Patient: sex M, age 23
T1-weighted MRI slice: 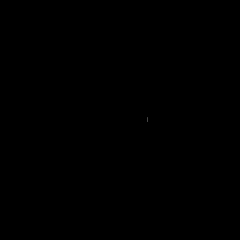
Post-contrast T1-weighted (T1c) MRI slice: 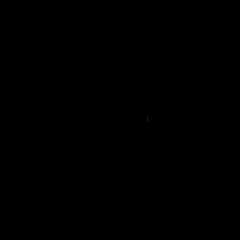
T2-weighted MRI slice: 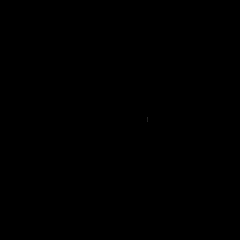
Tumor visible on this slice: no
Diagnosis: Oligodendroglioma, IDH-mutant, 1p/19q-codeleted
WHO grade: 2